Brain MRI, t2w sequence, axial 2D slice.
Patient: age 40, sex F, weight 78 kg, height 1.78 m
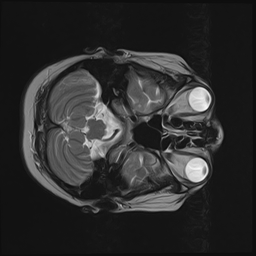